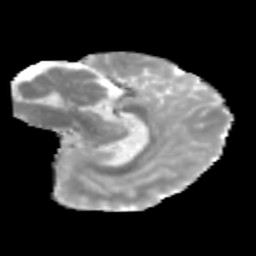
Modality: MD
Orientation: sagittal
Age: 11
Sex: male
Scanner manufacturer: siemens
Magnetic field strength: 3 T
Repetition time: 3.8 s
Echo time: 0.07 s